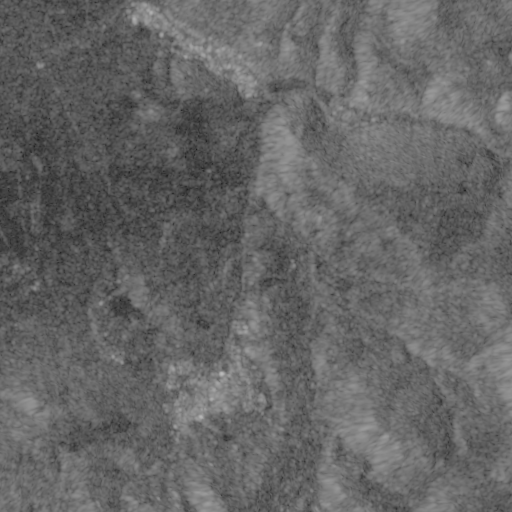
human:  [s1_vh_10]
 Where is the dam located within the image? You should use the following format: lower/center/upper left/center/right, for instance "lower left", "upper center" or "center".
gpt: The dam is located in the upper left of the image.
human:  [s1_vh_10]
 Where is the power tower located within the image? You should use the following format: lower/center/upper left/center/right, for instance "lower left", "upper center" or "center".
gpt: The power tower is located in the upper of the image.
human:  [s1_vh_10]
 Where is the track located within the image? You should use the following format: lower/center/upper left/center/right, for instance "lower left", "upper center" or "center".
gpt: There is no track in the image.

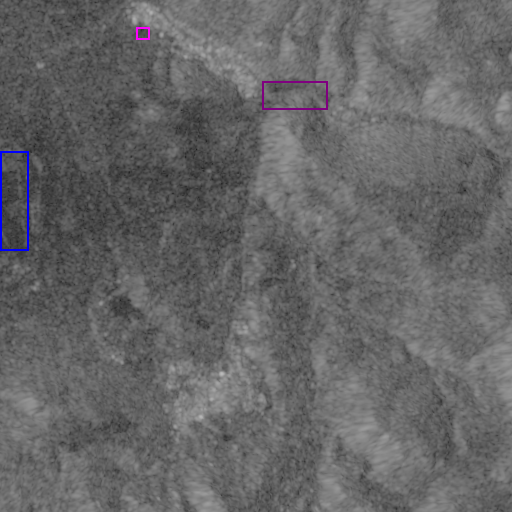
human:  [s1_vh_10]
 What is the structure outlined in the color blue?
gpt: The structure outlined in blue is a dam.
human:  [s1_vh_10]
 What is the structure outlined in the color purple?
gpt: The structure outlined in purple is a landfill.
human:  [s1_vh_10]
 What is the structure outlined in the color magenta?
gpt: The structure outlined in magenta is a park.
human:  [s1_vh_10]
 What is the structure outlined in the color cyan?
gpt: There is no cyan outline.